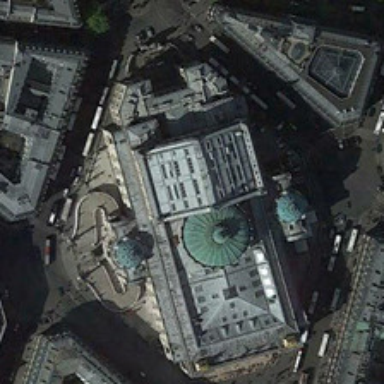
The tall building in the middle of the land is a church .